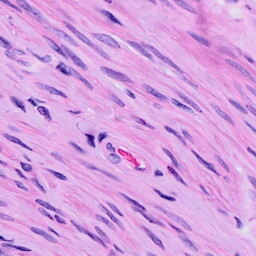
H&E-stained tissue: Ovarian